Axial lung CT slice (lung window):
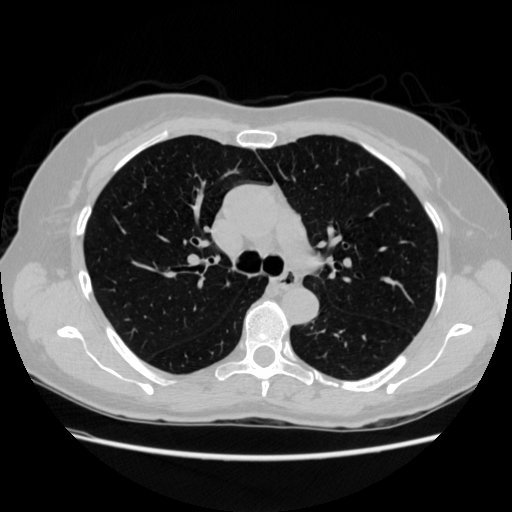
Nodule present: no